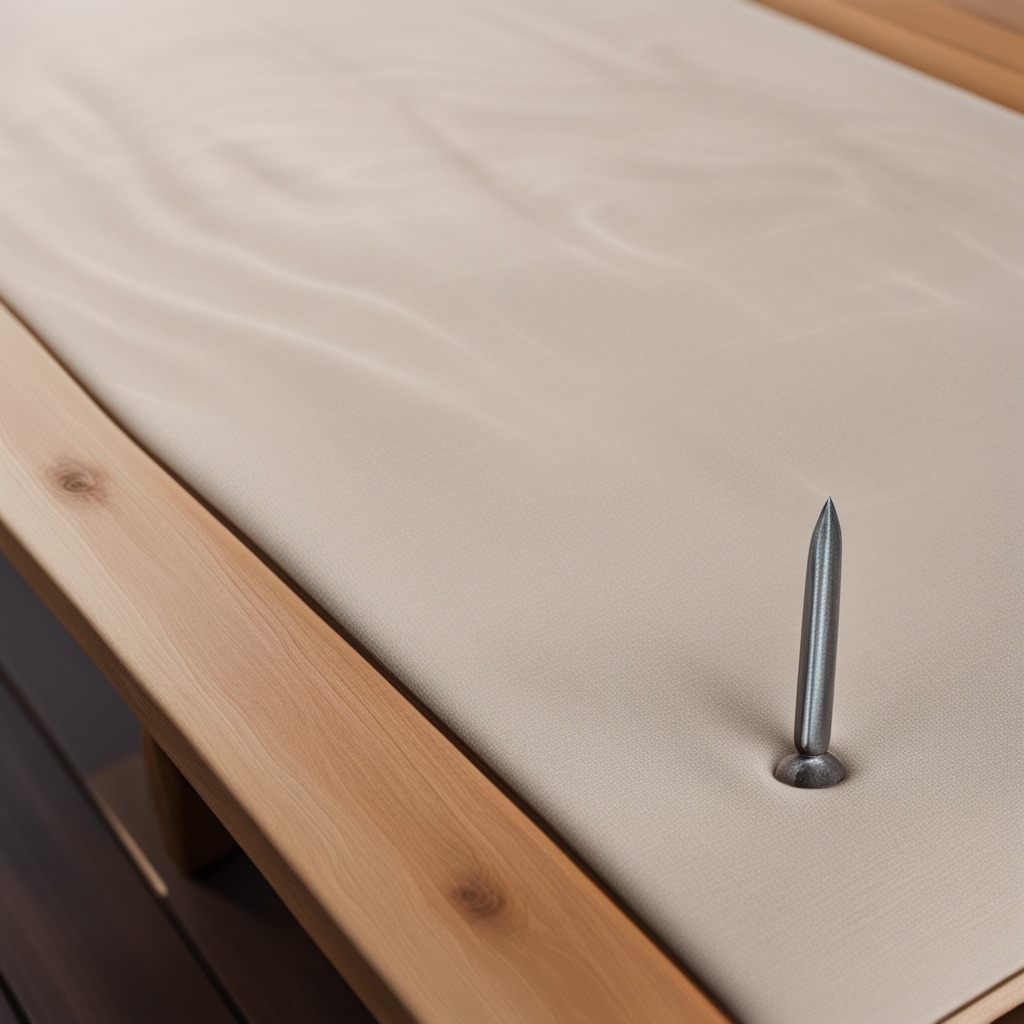
An iron nail is lying on the wooden table.